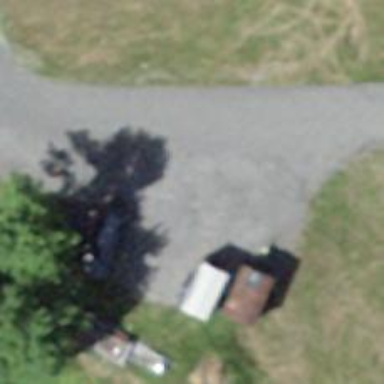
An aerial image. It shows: Street-side unpaved parking area.